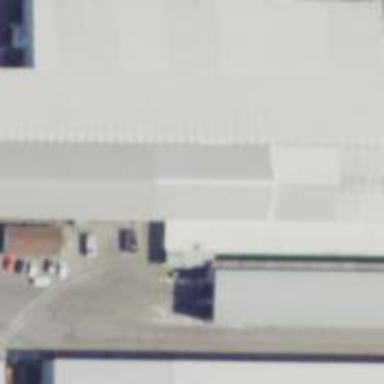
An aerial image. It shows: Industrial building.